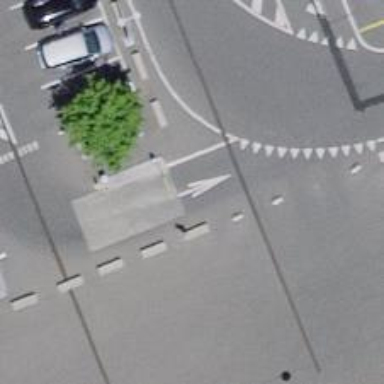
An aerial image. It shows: Lift gate barrier.